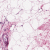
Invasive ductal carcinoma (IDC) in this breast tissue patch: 0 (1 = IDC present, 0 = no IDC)